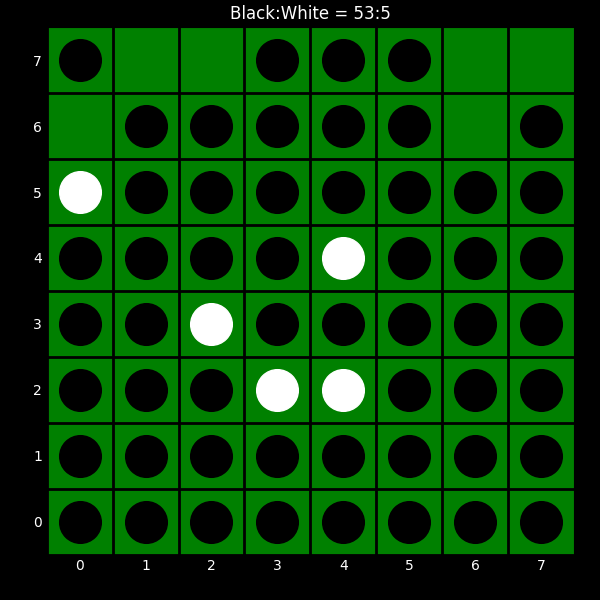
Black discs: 53
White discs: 5